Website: bh-photo
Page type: address-validator
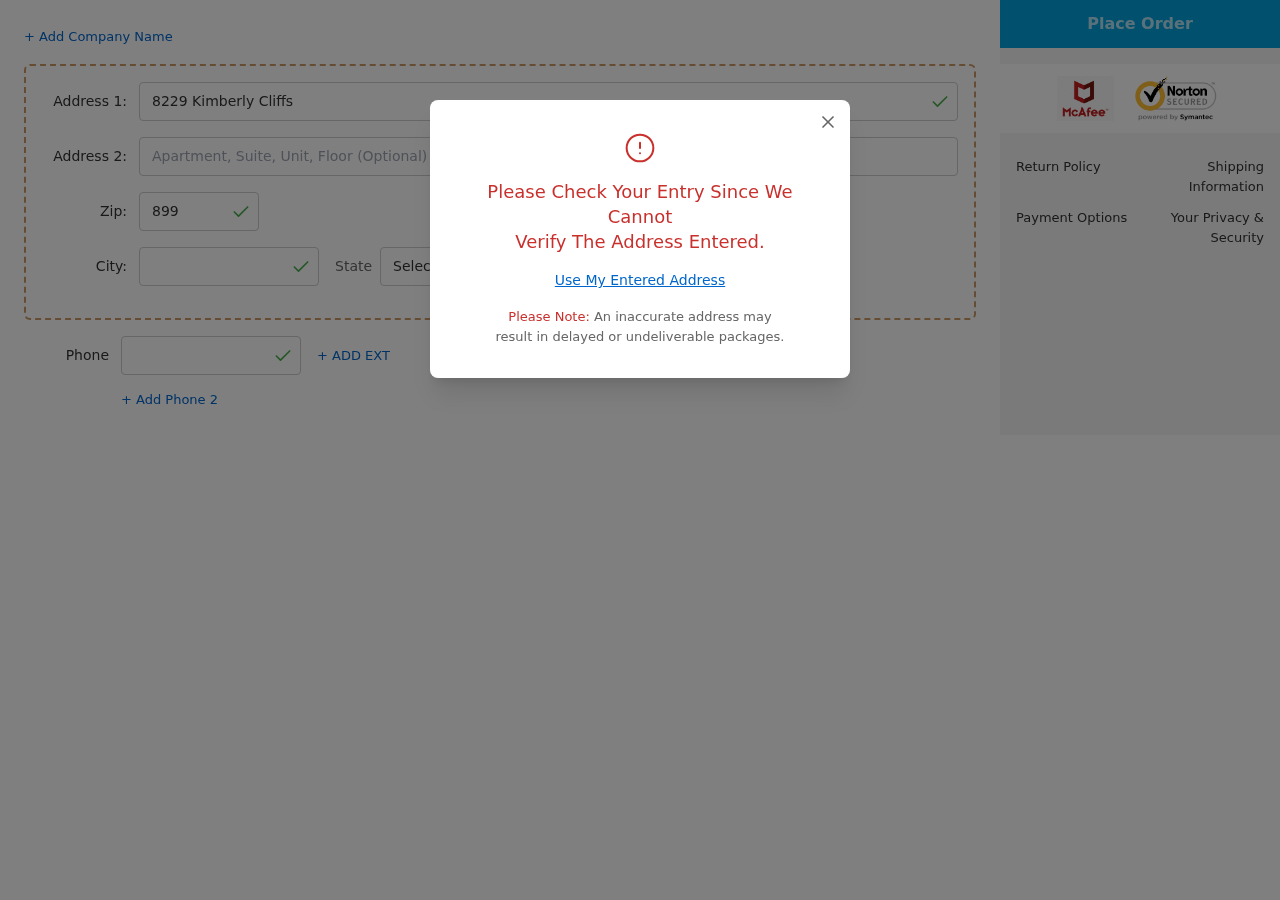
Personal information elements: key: PII_CITY
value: Lauratown
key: PII_PHONE
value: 5193625487
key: PII_POSTCODE
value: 89940
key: PII_STATE_ABBR
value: SC
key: PII_STREET
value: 8229 Kimberly Cliffs